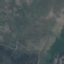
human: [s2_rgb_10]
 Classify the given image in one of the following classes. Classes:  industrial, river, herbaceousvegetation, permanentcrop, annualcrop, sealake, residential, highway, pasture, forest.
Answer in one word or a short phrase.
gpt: HerbaceousVegetation